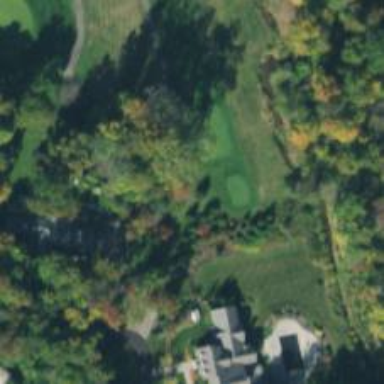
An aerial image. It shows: Path used for both walking and golf.